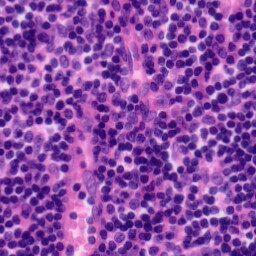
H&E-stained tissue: Tonsil